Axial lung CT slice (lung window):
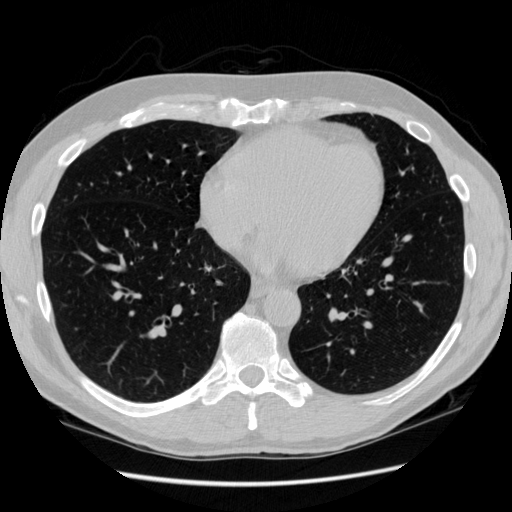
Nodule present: no